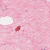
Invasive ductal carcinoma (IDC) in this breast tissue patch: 0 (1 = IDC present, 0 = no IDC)